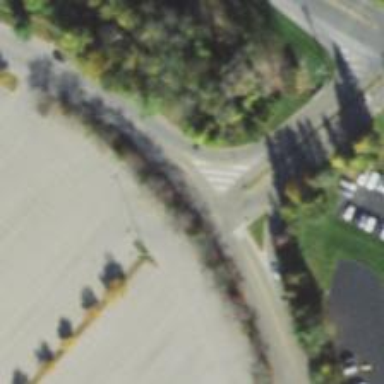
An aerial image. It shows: Service road.